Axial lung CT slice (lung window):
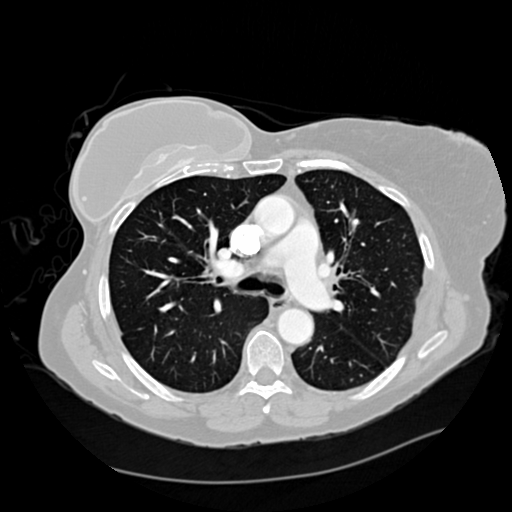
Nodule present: no